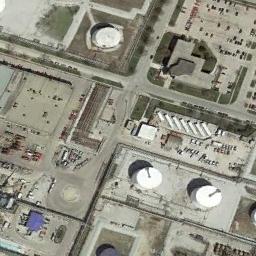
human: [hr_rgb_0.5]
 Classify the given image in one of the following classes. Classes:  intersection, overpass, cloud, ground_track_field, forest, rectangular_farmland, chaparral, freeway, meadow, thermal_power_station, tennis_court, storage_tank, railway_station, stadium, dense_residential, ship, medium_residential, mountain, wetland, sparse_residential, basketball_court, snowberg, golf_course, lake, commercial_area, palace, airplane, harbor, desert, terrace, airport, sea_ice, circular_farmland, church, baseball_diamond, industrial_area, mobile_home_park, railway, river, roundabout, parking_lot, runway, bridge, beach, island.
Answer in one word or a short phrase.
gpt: storage_tank